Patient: sex F, age 33
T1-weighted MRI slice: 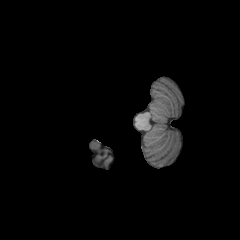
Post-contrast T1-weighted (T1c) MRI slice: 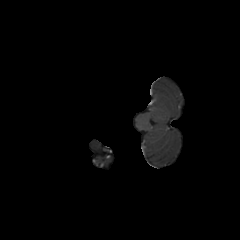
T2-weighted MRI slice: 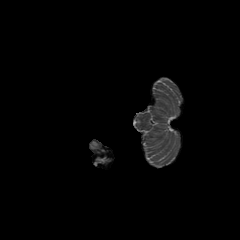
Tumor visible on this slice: no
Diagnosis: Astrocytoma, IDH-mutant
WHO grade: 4